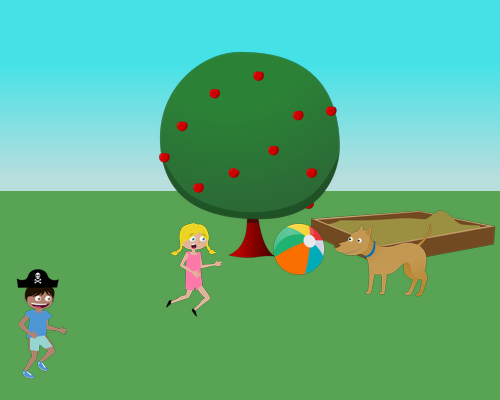
small apple tree in middle from bottom small sandbox on right and med dog in front of sandbox facing left and med beach ball right next to dogs mouth a small surprised girl running wears viking hat facing right a small boy smiling running on left facing right wears pirate hat close to bottom